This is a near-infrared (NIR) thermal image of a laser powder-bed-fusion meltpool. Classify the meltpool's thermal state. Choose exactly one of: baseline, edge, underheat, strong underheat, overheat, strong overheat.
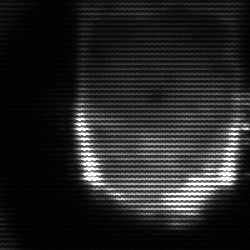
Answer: baseline